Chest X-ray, PA view. Patient: 49 years old, sex M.
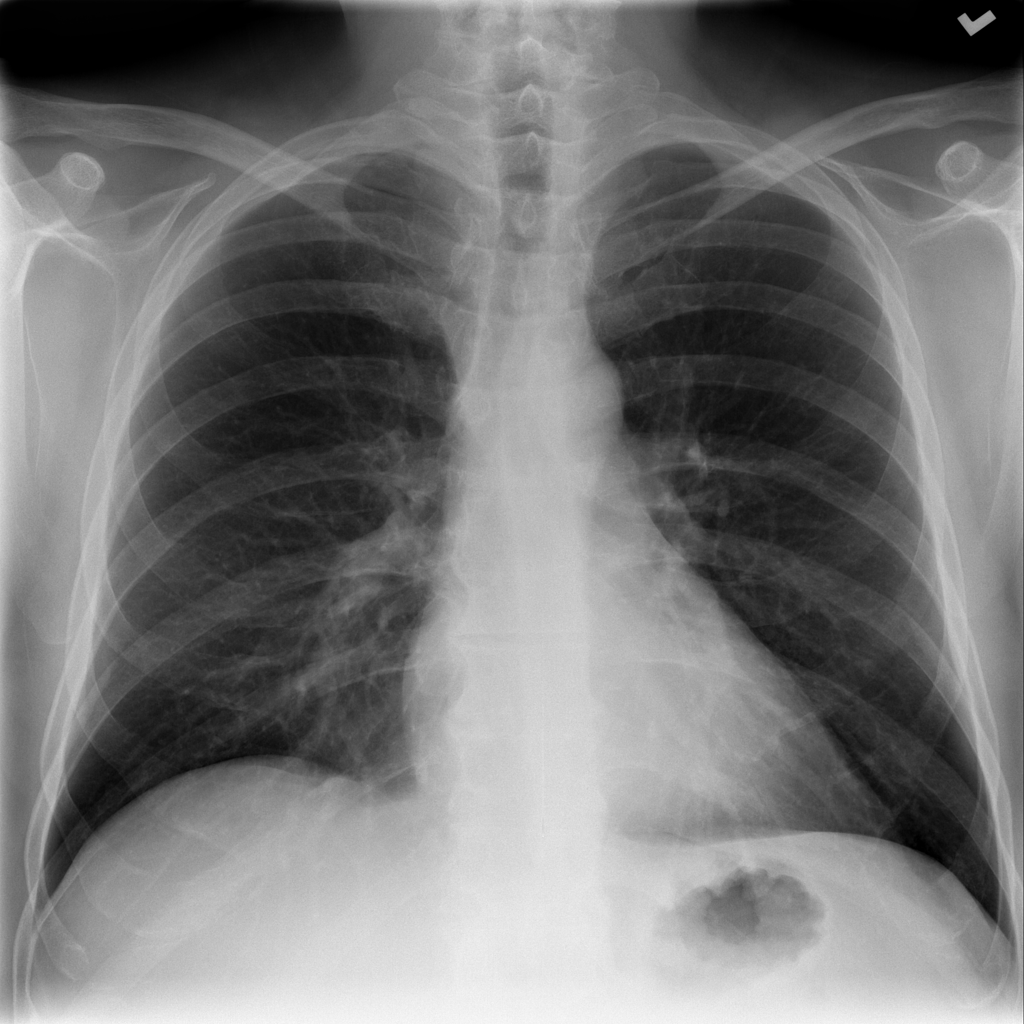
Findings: No Finding